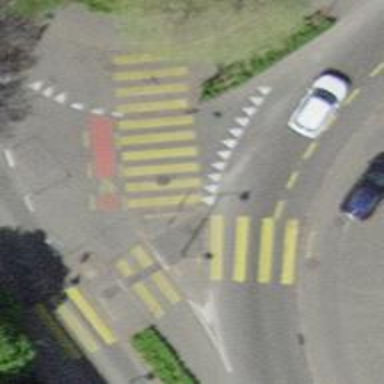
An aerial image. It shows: Unmarked pedestrian crossing with zebra markings.